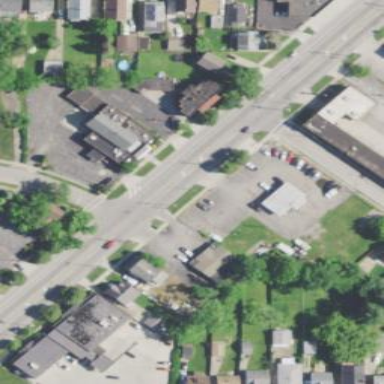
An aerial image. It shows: Car shop.